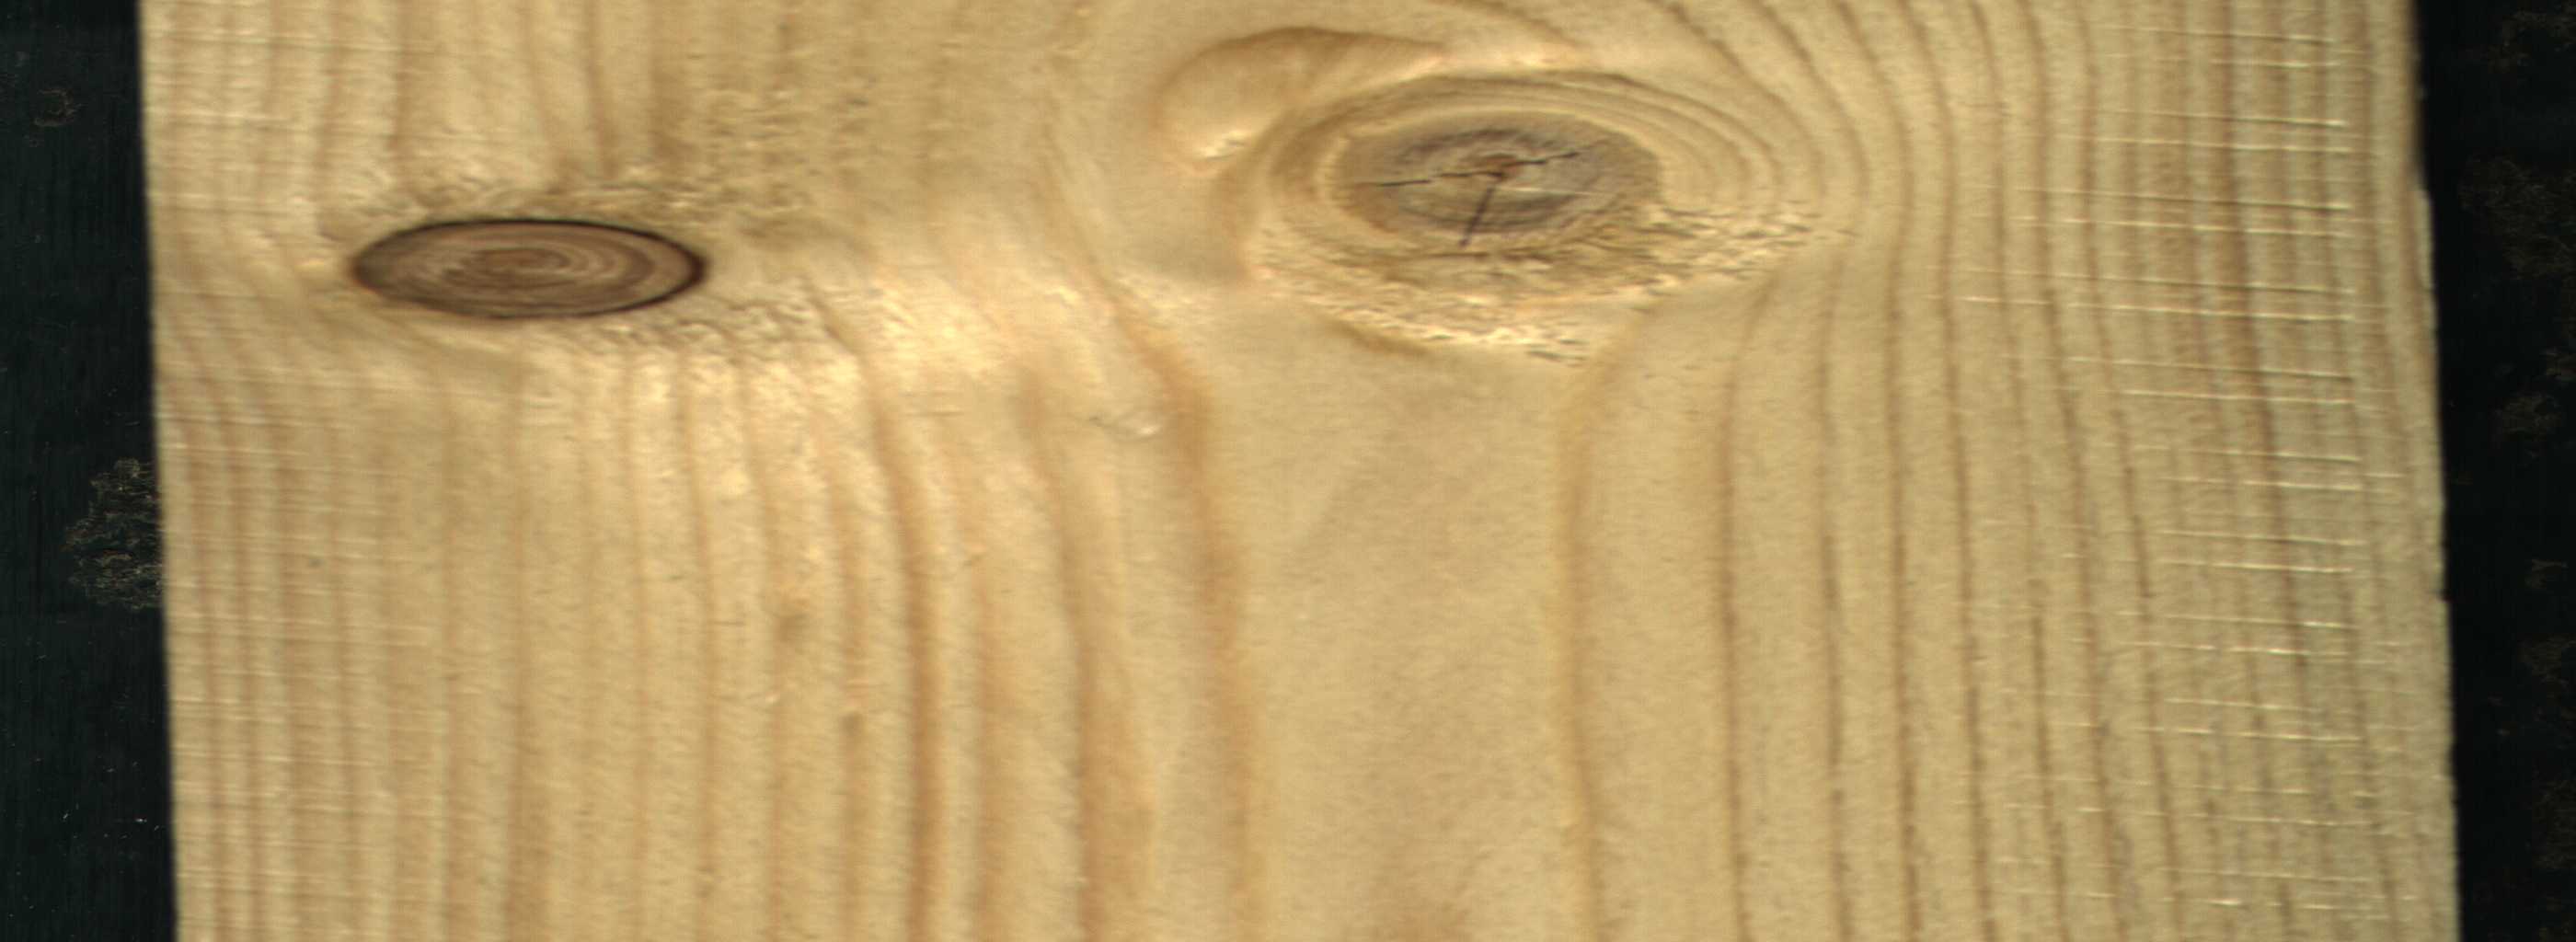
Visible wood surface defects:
knot_with_crack
Live_Knot